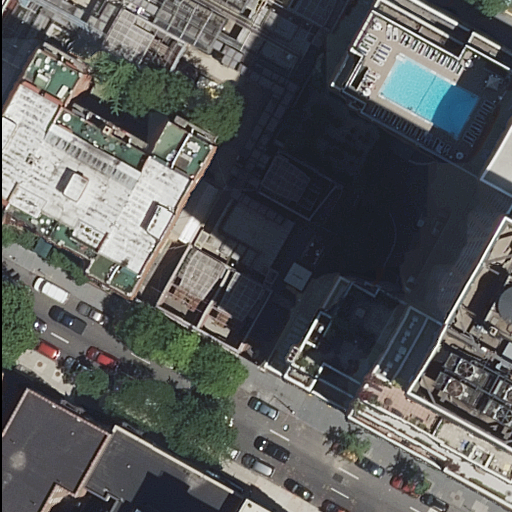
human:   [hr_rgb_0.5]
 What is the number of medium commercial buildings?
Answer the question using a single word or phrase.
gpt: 0

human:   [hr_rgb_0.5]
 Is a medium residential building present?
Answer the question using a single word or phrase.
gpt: no

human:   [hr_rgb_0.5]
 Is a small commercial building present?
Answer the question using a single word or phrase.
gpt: no

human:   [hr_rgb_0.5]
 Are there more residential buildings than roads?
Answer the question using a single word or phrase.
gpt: yes

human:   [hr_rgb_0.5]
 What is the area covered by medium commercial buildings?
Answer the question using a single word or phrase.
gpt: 0m2

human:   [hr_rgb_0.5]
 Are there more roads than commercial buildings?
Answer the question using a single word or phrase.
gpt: yes

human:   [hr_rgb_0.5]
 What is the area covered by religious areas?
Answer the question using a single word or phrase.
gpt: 0m2

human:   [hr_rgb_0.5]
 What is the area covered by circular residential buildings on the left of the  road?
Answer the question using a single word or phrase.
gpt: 0m2

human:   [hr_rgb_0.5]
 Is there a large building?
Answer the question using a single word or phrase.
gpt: yes

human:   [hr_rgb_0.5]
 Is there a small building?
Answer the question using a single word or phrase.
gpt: yes

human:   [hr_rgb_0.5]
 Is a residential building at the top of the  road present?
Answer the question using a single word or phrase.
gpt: yes

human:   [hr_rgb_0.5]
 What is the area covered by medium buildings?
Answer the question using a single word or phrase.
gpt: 0m2

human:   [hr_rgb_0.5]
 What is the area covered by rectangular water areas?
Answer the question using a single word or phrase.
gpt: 0m2

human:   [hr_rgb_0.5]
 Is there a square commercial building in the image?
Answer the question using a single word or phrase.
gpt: no

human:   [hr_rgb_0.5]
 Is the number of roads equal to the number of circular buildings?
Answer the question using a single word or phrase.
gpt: no

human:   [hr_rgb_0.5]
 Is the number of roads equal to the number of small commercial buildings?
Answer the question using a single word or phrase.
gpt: no

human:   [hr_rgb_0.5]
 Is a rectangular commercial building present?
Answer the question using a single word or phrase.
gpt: no

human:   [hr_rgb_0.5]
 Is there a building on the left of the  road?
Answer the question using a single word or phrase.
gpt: yes

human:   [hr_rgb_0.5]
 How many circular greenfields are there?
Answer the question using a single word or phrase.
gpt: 0

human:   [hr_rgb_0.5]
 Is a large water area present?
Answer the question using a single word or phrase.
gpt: no

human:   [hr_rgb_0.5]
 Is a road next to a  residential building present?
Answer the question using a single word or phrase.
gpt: yes

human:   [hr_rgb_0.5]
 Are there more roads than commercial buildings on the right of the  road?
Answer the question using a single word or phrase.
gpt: yes

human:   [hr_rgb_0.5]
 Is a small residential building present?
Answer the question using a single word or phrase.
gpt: yes

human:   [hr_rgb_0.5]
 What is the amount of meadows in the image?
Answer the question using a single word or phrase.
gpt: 0

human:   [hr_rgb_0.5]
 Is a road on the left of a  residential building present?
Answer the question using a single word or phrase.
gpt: yes

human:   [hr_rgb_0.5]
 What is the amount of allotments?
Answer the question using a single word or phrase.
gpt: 0

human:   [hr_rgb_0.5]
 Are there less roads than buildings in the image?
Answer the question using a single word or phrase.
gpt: yes

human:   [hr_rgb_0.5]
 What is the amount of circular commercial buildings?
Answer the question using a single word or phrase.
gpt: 0

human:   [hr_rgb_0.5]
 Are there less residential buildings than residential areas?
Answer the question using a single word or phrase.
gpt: no

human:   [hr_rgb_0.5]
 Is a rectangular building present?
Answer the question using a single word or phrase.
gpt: yes

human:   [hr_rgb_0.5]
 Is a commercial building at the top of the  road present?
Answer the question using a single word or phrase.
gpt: no

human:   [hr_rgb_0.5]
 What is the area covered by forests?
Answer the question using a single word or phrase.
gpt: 0m2

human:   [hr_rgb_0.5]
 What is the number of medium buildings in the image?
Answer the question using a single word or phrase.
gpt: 0

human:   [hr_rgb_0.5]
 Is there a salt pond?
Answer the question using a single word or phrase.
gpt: no

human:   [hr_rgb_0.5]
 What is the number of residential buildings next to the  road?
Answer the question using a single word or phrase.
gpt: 6

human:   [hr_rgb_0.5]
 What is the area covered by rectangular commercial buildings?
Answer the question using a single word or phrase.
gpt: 0m2